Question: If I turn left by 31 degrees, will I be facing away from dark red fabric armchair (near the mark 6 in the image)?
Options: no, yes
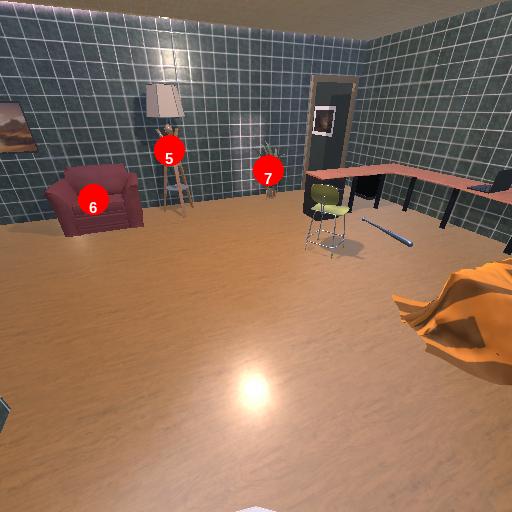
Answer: no